Interaction volume radius: 10 \u00c5
Interaction volume height: 35 \u00c5
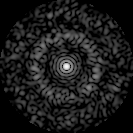
Disorder parameter: 0.8608